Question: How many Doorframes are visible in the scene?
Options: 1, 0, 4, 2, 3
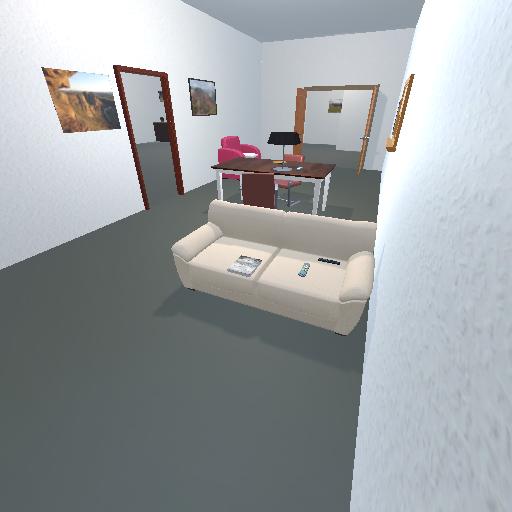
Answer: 1